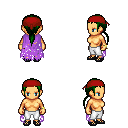
a pixel art fantasy rpg character, female body template, human, tanned skin, maroon tattered cape, white pants, green ponytail hairstyle, red bandana, bracelets, ghillies, four views (front, back, left, right), 2x2 character sprite sheet, small pixel art, hard edges, no anti-aliasing